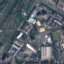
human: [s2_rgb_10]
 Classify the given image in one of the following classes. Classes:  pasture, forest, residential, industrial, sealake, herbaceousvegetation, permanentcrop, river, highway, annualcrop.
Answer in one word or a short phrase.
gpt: Industrial